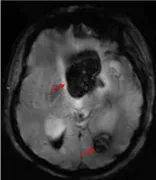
Radiological and histopathological information of patient II-1. GRE T2-weighted MRI. Showed multiple cavernous malformation lesions across the left lateral ventricle and bilateral cerebral hemisphere in the proband, patient II-1. The red arrows show the location of lesions.
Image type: radiology (mri)